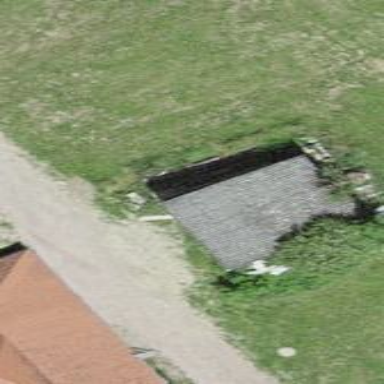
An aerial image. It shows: Garage building.